Question: I am trying to learn Hibernate and I am following this tutorial: <URL> except I am using my own sample database. I have reverse engineered the POJOs for my 'contact' table which looks like this:

and Netbeans auto-generated a .java file that looked like this ('Contact.java'):
'''
package model;
// Generated Mar 6, 2015 12:04:10 AM by Hibernate Tools 4.3.1
/**
* Contact generated by hbm2java
*/
public class Contact implements java.io.Serializable {
private Integer id;
private String firstname;
private String lastname;
private String email;
private String phone;
private boolean active;
public Contact() {
}
public Contact(String firstname, String lastname, boolean active) {
this.firstname = firstname;
this.lastname = lastname;
this.active = active;
}
public Contact(String firstname, String lastname, String email, String phone, boolean active) {
this.firstname = firstname;
this.lastname = lastname;
this.email = email;
this.phone = phone;
this.active = active;
}
public Integer getId() {
return this.id;
}
public void setId(Integer id) {
this.id = id;
}
public String getFirstname() {
return this.firstname;
}
public void setFirstname(String firstname) {
this.firstname = firstname;
}
public String getLastname() {
return this.lastname;
}
public void setLastname(String lastname) {
this.lastname = lastname;
}
public String getEmail() {
return this.email;
}
public void setEmail(String email) {
this.email = email;
}
public String getPhone() {
return this.phone;
}
public void setPhone(String phone) {
this.phone = phone;
}
public boolean isActive() {
return this.active;
}
public void setActive(boolean active) {
this.active = active;
}
}
'''
and a .xml file that looks like this (Contact.hbm.xml)
'''
<?xml version="1.0"?>
<!DOCTYPE hibernate-mapping PUBLIC "-//Hibernate/Hibernate Mapping DTD 3.0//EN"
"http://www.hibernate.org/dtd/hibernate-mapping-3.0.dtd">
<!-- Generated Mar 6, 2015 12:04:12 AM by Hibernate Tools 4.3.1 -->
<hibernate-mapping>
<class name="model.Contact" table="contact" catalog="crmtool" optimistic-lock="version">
<id name="id" type="java.lang.Integer">
<column name="id" />
<generator class="identity" />
</id>
<property name="firstname" type="string">
<column name="firstname" length="100" not-null="true" />
</property>
<property name="lastname" type="string">
<column name="lastname" length="100" not-null="true" />
</property>
<property name="email" type="string">
<column name="email" length="100" />
</property>
<property name="phone" type="string">
<column name="phone" length="10" />
</property>
<property name="active" type="boolean">
<column name="active" not-null="true" />
</property>
</class>
</hibernate-mapping>
'''
After a clean and build, when I run this HQL Query:
'''
from Contact
'''
I get this error:
'''
org.hibernate.PropertyNotFoundException: Could not find a getter for id in class model.Contact
at org.hibernate.property.BasicPropertyAccessor.createGetter(BasicPropertyAccessor.java:310)
at org.hibernate.property.BasicPropertyAccessor.getGetter(BasicPropertyAccessor.java:304)
at org.hibernate.tuple.PropertyFactory.getGetter(PropertyFactory.java:497)
at org.hibernate.tuple.PropertyFactory.buildIdentifierAttribute(PropertyFactory.java:87)
at org.hibernate.tuple.entity.EntityMetamodel.<init>(EntityMetamodel.java:163)
at org.hibernate.persister.entity.AbstractEntityPersister.<init>(AbstractEntityPersister.java:520)
at org.hibernate.persister.entity.SingleTableEntityPersister.<init>(SingleTableEntityPersister.java:148)
at sun.reflect.NativeConstructorAccessorImpl.newInstance0(Native Method)
at sun.reflect.NativeConstructorAccessorImpl.newInstance(NativeConstructorAccessorImpl.java:62)
at sun.reflect.DelegatingConstructorAccessorImpl.newInstance(DelegatingConstructorAccessorImpl.java:45)
at java.lang.reflect.Constructor.newInstance(Constructor.java:408)
at org.hibernate.persister.internal.PersisterFactoryImpl.create(PersisterFactoryImpl.java:163)
at org.hibernate.persister.internal.PersisterFactoryImpl.createEntityPersister(PersisterFactoryImpl.java:135)
at org.hibernate.internal.SessionFactoryImpl.<init>(SessionFactoryImpl.java:400)
at org.hibernate.cfg.Configuration.buildSessionFactory(Configuration.java:1857)
at org.hibernate.cfg.Configuration.buildSessionFactory(Configuration.java:1928)
'''
after reading the answers to these questions:
- <URL>
I figured the answer must be something wrong with the way 'id' is being capitalized by the getter, so I tried:
'''
public Integer getid() {
return this.id;
}
public int getId() {
return this.id;
}
public int getid() {
return this.id;
}
'''
All kinds of things, but still nothing works.
Does anyone know why I'm receiving this error?
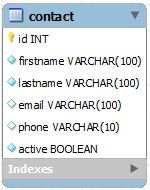
Answer: Here it is :
Your configuration looks correct. Can do a simple test just rename your id attribute to say contactId and create getters and setters,modify Contact.hbm.xml accordingly and see if hibernate complains of not being able to getter method for the new attribute. Getting this feeling there is some project cleaning up issue
Regards,